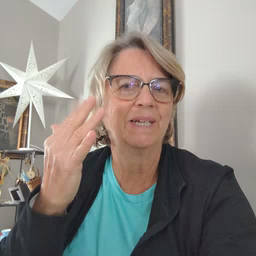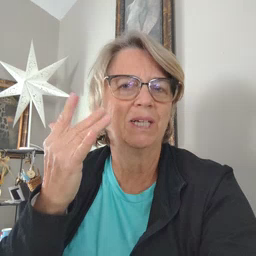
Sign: finger